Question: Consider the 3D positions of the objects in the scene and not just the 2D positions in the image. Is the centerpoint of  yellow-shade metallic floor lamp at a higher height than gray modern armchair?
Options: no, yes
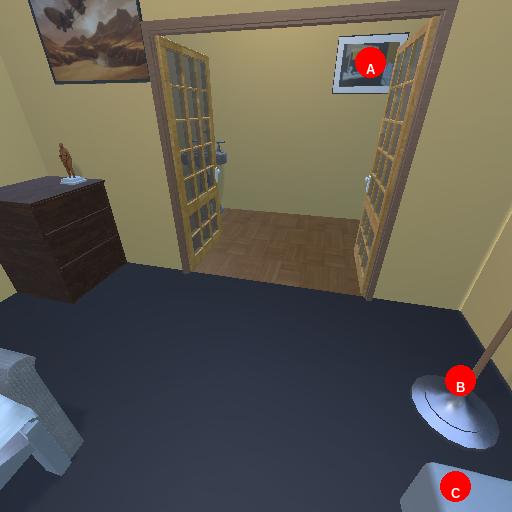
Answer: no